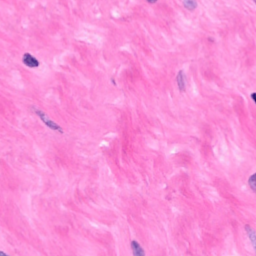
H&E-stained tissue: Breast